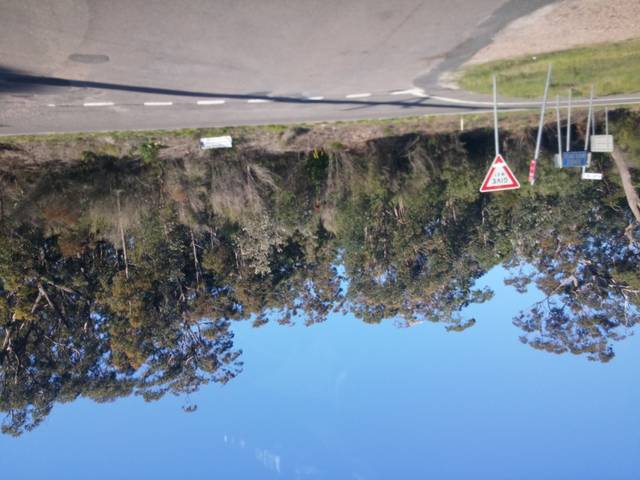
Region: Australia
Coordinates: -32.738, 152.121